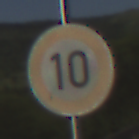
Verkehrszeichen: Geschwindigkeit10
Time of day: MorningAfternoon
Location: Outdoor (RoadRail)
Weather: PartlyCloudy
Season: NotSpecified
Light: Natural